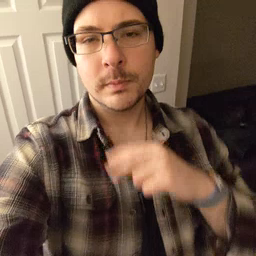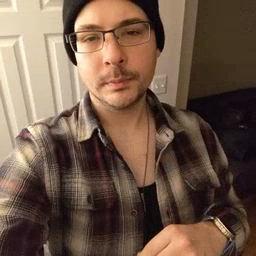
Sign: napkin